Question: Variations on this question have been asked before, but they either don't address my scenario or the answers go over my head.
I'm working on a project using NYC's School Quality Reports. Each year, they put out school-level data that looks like this:

The hitch is that, every year, some schools close and others open. I want each school's data for multiple years in the same spreadsheet, so I can do side-by-side comparisons. I don't want to sum or combine the variables/columns from each year; I just want them to be next to each other.
I'm using Excel 2016.
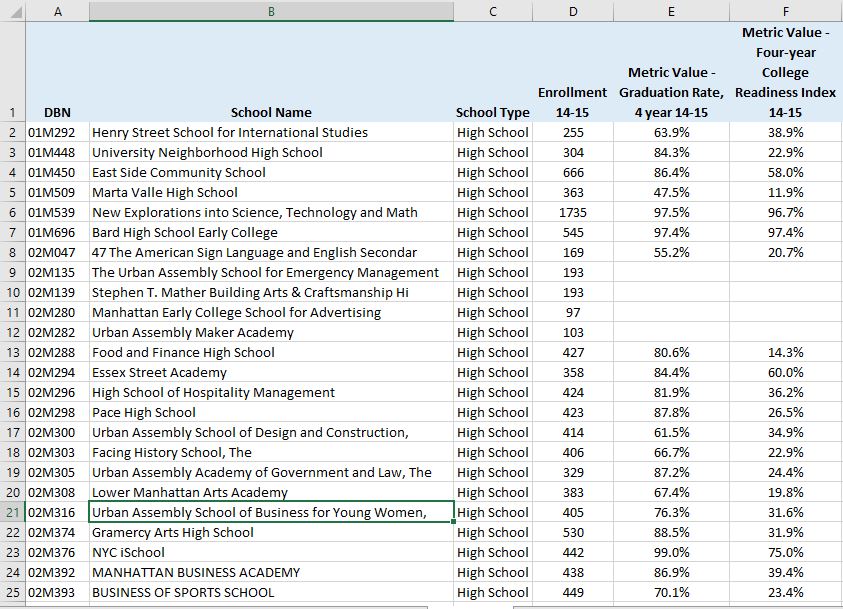
Answer: Since you have Excel 2016, you have more options than ever.
You might use PowerQuery to get data from other workbooks or tables in the same workbok. Add a year column (sheetname in my case to simulate) to each file or table or whatever.
<URL>
You could then append the queries to each other
<URL>
Resulting in a list with the year (or in my case sheetname) added in.
<URL>
You could pivot the resulting data
<URL>
And then chart
<URL>
<URL>